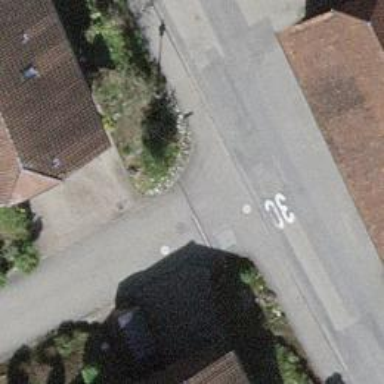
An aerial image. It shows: Unmarked road crossing.